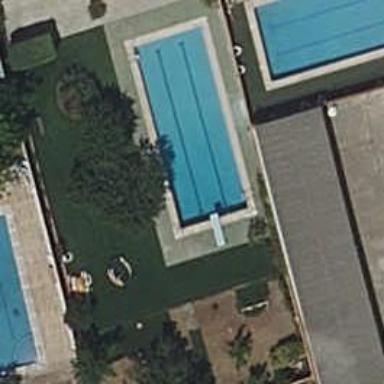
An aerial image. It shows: Swimming pool located in leisure land.